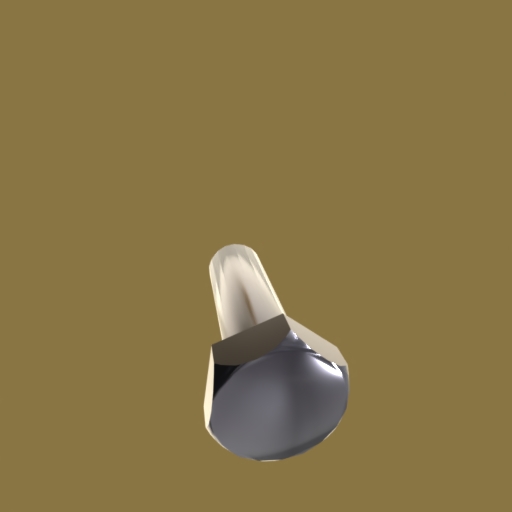
Label: bolt